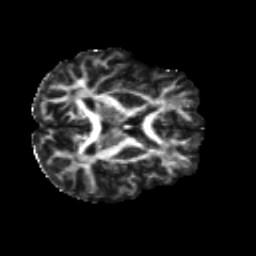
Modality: FA
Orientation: axial
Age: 29
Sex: female
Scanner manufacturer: siemens
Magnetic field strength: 3 T
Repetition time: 8.8 s
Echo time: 0.085 s